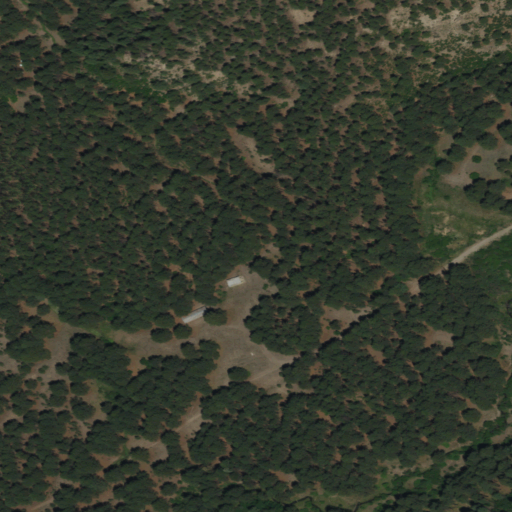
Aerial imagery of valley in New Mexico named Spring Canyon containing evergreen forest, shrub, open development, and deciduous forest